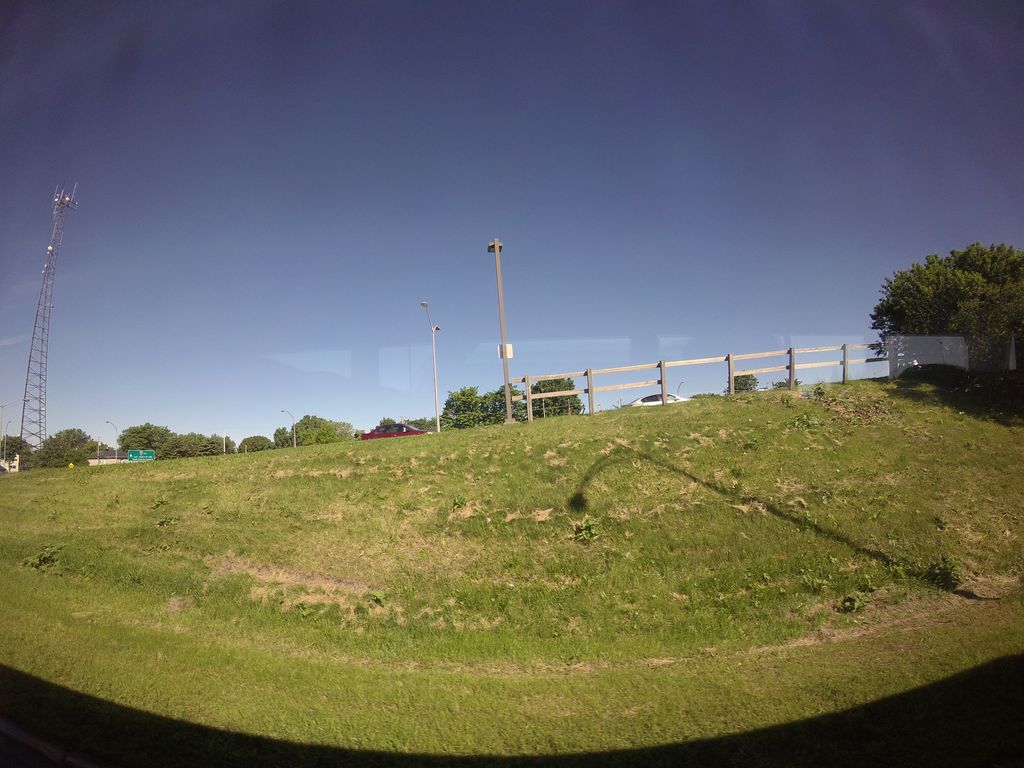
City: quebec_city